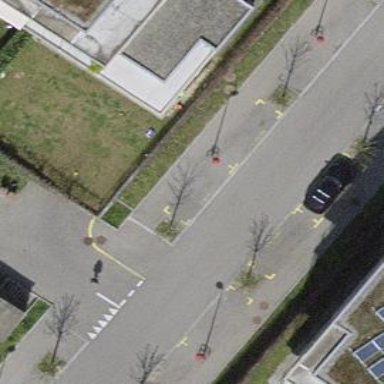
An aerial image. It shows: Parking lane.